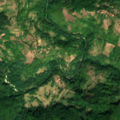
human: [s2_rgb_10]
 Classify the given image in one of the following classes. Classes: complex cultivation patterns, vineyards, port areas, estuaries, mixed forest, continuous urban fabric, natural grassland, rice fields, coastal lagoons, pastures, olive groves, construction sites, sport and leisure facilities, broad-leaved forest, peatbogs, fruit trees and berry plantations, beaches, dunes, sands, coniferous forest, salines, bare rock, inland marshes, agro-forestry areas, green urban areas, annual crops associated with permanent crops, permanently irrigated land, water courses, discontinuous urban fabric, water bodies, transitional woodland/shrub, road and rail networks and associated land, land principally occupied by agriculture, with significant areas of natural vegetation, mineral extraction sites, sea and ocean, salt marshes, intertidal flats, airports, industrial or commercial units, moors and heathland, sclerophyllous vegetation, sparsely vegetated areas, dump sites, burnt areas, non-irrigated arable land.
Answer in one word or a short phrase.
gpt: land principally occupied by agriculture, with significant areas of natural vegetation, broad-leaved forest, transitional woodland/shrub